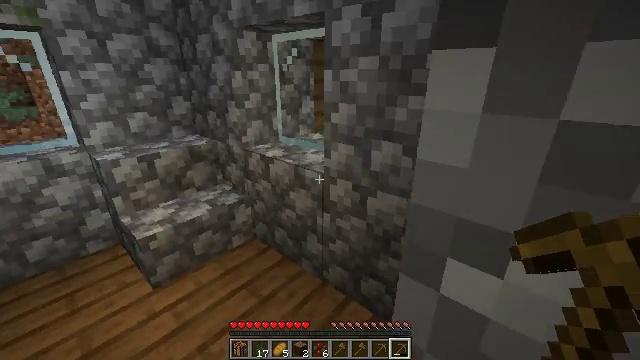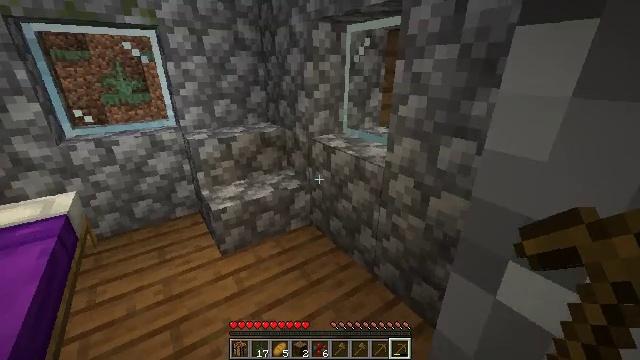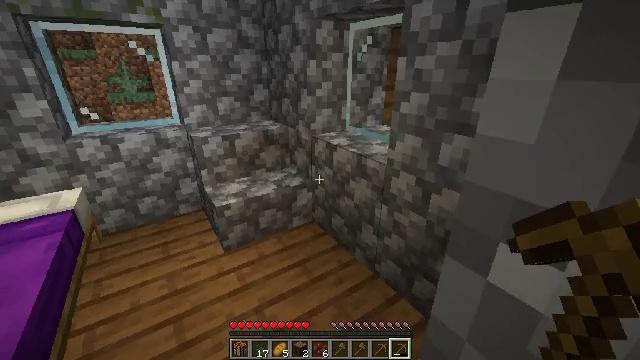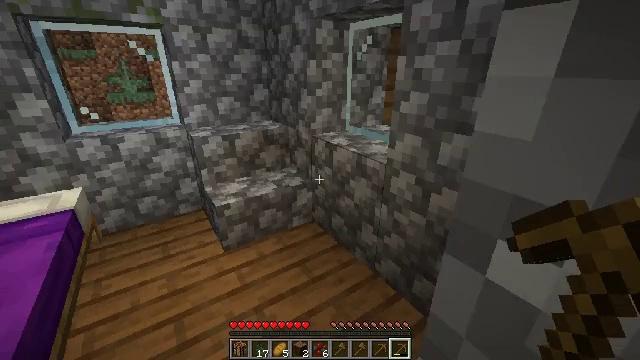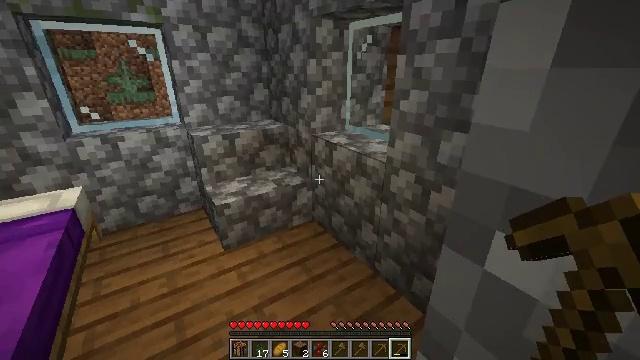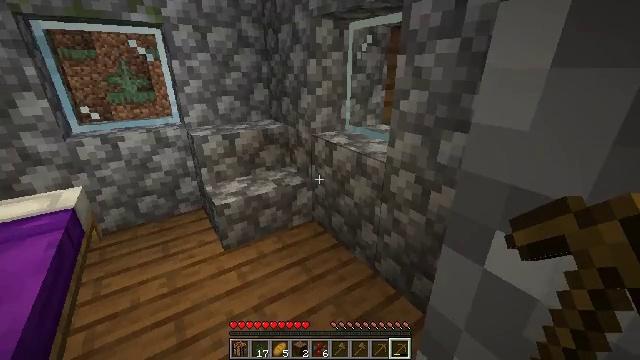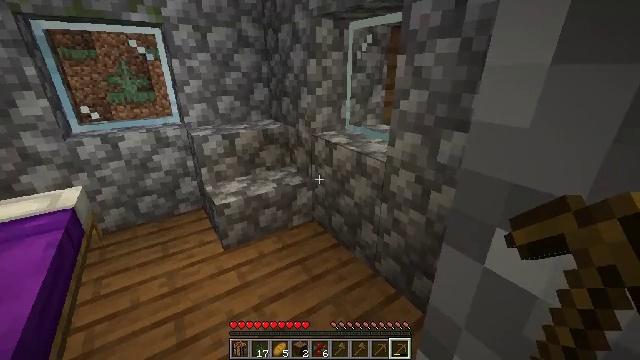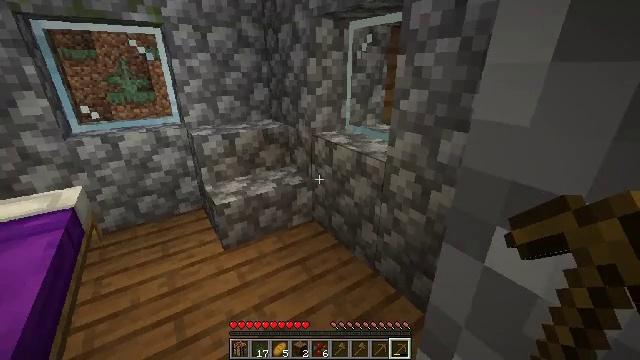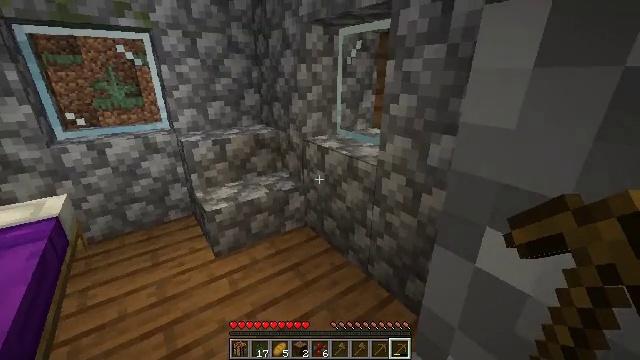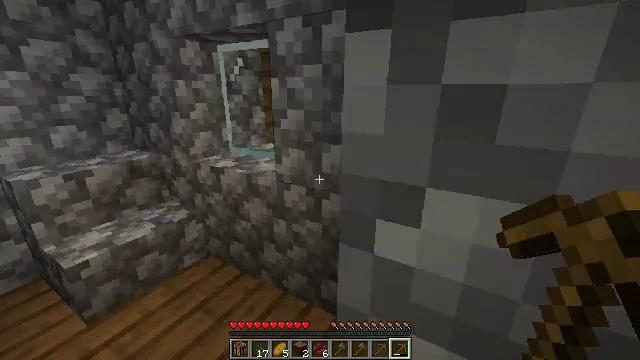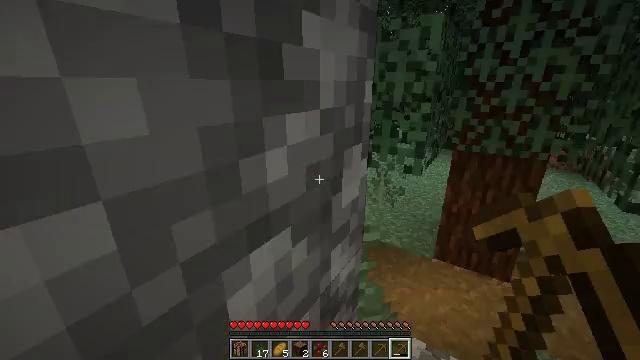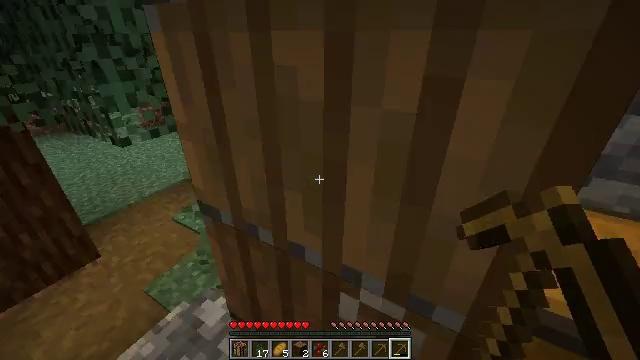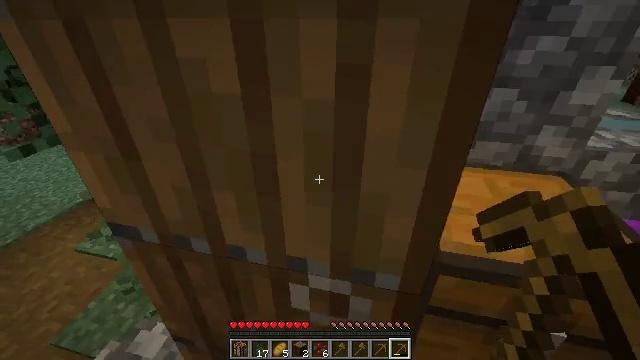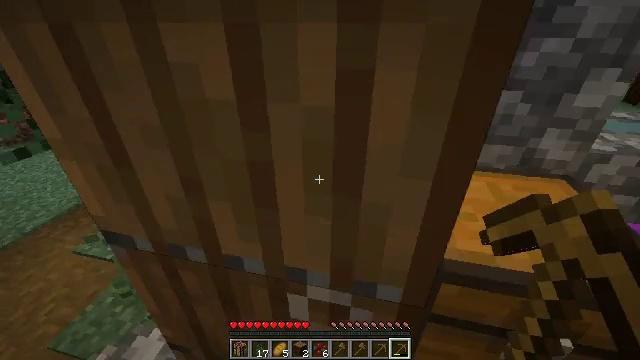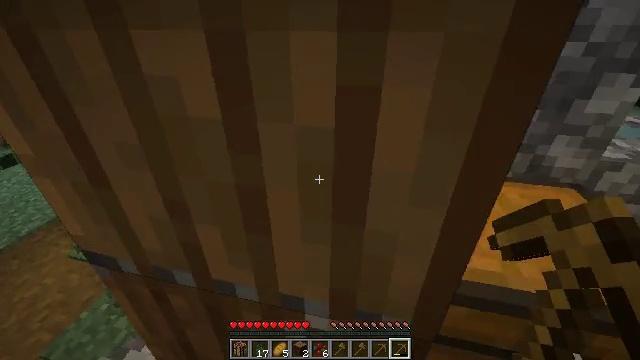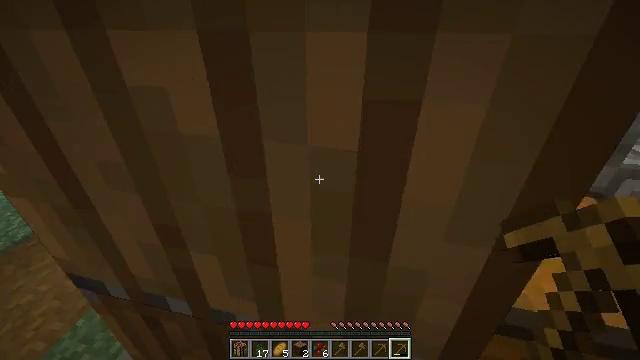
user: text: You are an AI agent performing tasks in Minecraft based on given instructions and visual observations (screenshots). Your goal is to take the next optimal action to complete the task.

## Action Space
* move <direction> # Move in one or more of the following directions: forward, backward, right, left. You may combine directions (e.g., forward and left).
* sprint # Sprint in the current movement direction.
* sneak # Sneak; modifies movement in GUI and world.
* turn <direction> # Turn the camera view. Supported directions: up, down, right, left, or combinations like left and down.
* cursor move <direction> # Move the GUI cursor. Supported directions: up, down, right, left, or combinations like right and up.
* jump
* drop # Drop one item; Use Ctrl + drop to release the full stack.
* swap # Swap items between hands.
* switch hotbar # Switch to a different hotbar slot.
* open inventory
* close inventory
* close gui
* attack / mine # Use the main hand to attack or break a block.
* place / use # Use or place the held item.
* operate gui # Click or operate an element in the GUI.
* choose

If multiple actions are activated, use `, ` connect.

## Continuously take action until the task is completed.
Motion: motion action
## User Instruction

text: Collect the pumpkin by holding left button.
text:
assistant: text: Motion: turn left and down
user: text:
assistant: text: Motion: no_op
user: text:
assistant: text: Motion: no_op
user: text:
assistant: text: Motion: no_op
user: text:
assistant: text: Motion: no_op
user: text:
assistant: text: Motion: no_op
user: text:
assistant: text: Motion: no_op
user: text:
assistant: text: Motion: turn right and up
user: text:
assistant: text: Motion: turn right and up
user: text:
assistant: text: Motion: turn right and down
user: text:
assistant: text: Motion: turn right and down
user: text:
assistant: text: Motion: turn right and down
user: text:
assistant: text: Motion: move forward
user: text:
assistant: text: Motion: move forward
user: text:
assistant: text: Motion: move forward
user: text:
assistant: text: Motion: move forward
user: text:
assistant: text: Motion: move forward, turn left
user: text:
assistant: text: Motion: move forward, turn left
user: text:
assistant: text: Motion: move forward and move left, turn left and up
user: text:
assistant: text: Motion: move forward and move left, turn left and up
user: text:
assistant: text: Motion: move forward and move left, turn left and up
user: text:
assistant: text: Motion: move forward and move left, turn left and up
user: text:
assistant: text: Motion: move forward and move left
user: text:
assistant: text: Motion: move forward and move left
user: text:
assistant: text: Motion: move forward and move left, turn right and up
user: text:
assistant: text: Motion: move forward and move left, turn right
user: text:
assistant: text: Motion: move forward and move left, turn right
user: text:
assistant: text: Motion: move forward and move left, turn right
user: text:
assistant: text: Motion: move forward and move left, turn right and up
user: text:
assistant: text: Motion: move forward and move left, turn right